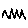
Label: zigzag